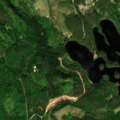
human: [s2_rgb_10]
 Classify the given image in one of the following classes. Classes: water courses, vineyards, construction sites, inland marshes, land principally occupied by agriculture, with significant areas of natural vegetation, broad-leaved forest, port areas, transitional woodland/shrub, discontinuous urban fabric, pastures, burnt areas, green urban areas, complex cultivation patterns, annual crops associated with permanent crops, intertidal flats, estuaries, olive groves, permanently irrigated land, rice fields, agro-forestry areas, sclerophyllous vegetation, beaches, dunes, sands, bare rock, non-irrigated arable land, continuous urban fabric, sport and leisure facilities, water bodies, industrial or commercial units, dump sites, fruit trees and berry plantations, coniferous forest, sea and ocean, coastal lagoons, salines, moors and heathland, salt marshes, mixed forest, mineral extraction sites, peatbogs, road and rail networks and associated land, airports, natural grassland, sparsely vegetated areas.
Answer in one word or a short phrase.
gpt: coniferous forest, mixed forest, water bodies